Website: lowes
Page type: billing-address
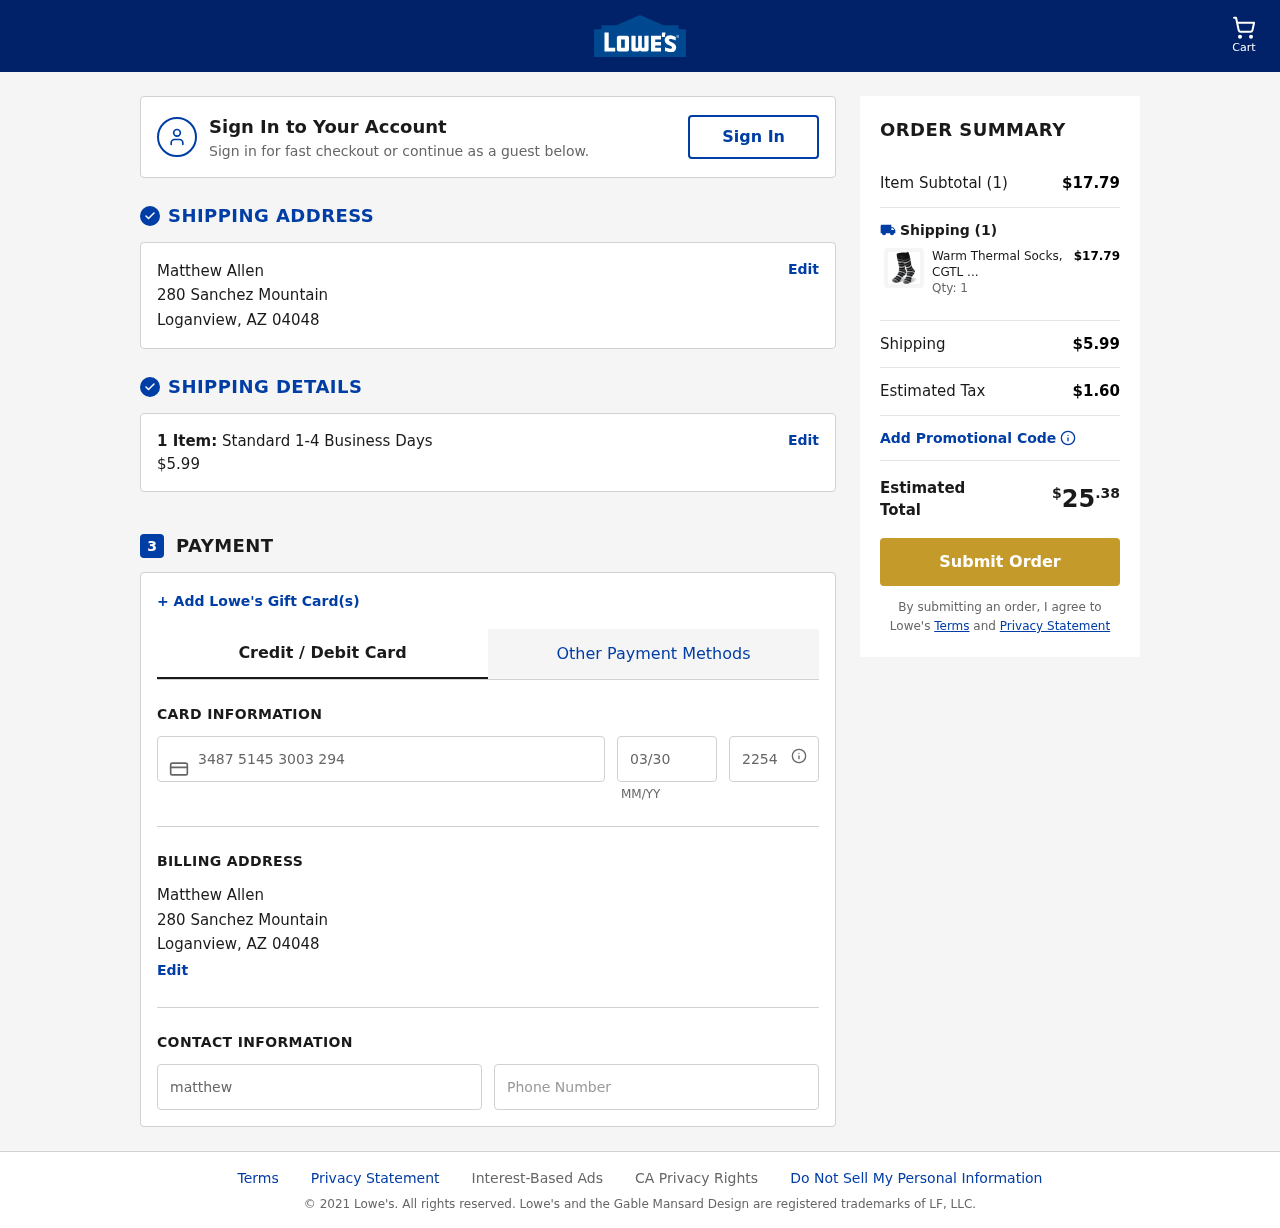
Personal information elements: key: PII_CARD_CVV
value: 2254
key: PII_CARD_EXPIRY
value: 03/30
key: PII_CARD_NUMBER
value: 3487 5145 3003 294
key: PII_CITY
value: Loganview
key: PII_EMAIL
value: matthewallen@yahoo.com
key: PII_FULLNAME
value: Matthew Allen
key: PII_PHONE
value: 8963745844
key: PII_POSTCODE
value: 04048
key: PII_STATE_ABBR
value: AZ
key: PII_STREET
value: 280 Sanchez Mountain
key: PII_FULLNAME2
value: Matthew Allen
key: PII_STREET2
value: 280 Sanchez Mountain
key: PII_CITY2
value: Loganview
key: PII_STATE_ABBR2
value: AZ
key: PII_POSTCODE2
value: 04048
Product elements: key: PRODUCT1_NAME
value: Warm Thermal Socks, CGTL Unisex Fur Lined Winter Sport Socks Thick Boot Insulated Heated Socks for C
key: PRODUCT1_PRICE
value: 17.79
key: PRODUCT1_QUANTITY
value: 1
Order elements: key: ORDER_NUM_ITEMS
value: Cart
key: ORDER_NUM_ITEMS
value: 1 Item:
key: ORDER_NUM_ITEMS
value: Item Subtotal (1)
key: ORDER_SHIPPING_COST
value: $5.99
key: ORDER_SUBTOTAL
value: $17.79
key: ORDER_TAX
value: $1.60
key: ORDER_TOTAL
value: $25.38